Question: I am developing a design layout using bootstrap 3.2.0. I have Fixed header and footer. and I am now trying to have one container full-height with independent scrollbars. Is there any good way to do this with twitter bootstrap?
Here is a picture of the layout I am trying to build.

and sample code is
'''
<!DOCTYPE html>
<html>
<head>
<meta charset="utf-8" />
<meta http-equiv="X-UA-Compatible" content="IE=edge" />
<meta name="viewport" content="width=device-width, initial-scale=1" />
<meta name="description" content="" />
<meta name="author" content="" />
<script data-require="jquery@*" data-semver="2.1.1" src="//cdnjs.cloudflare.com/ajax/libs/jquery/2.1.1/jquery.min.js"></script>
<link data-require="bootstrap@*" data-semver="3.2.0" rel="stylesheet" href="https://maxcdn.bootstrapcdn.com/bootstrap/3.2.0/css/bootstrap.css" />
<script data-require="bootstrap@*" data-semver="3.2.0" src="https://maxcdn.bootstrapcdn.com/bootstrap/3.2.0/js/bootstrap.js"></script>
<link rel="stylesheet" href="style.css" />
<script src="script.js"></script>
</head>
<body>
<header>
<nav class="navbar navbar-default" role="navigation">
<div class="container-fluid">
<!-- Brand and toggle get grouped for better mobile display -->
<div class="navbar-header">
<button type="button" class="navbar-toggle collapsed" data-toggle="collapse" data-target="#bs-example-navbar-collapse-1">
<span class="sr-only">Toggle navigation</span>
<span class="icon-bar"></span>
<span class="icon-bar"></span>
<span class="icon-bar"></span>
</button>
<a class="navbar-brand" href="#">Brand</a>
</div>
<!-- Collect the nav links, forms, and other content for toggling -->
<div class="collapse navbar-collapse" id="bs-example-navbar-collapse-1">
<ul class="nav navbar-nav">
<li class="active"><a href="#">Link</a>
</li>
<li><a href="#">Link</a>
</li>
<li class="dropdown">
<a href="#" class="dropdown-toggle" data-toggle="dropdown">Dropdown <span class="caret"></span></a>
<ul class="dropdown-menu" role="menu">
<li><a href="#">Action</a>
</li>
<li><a href="#">Another action</a>
</li>
<li><a href="#">Something else here</a>
</li>
<li class="divider"></li>
<li><a href="#">Separated link</a>
</li>
<li class="divider"></li>
<li><a href="#">One more separated link</a>
</li>
</ul>
</li>
</ul>
<form class="navbar-form navbar-left" role="search">
<div class="form-group">
<input type="text" class="form-control" placeholder="Search" />
</div>
<button type="submit" class="btn btn-default">Submit</button>
</form>
<ul class="nav navbar-nav navbar-right">
<li><a href="#">Link</a>
</li>
<li class="dropdown">
<a href="#" class="dropdown-toggle" data-toggle="dropdown">Dropdown <span class="caret"></span></a>
<ul class="dropdown-menu" role="menu">
<li><a href="#">Action</a>
</li>
<li><a href="#">Another action</a>
</li>
<li><a href="#">Something else here</a>
</li>
<li class="divider"></li>
<li><a href="#">Separated link</a>
</li>
</ul>
</li>
</ul>
</div>
<!-- /.navbar-collapse -->
</div>
<!-- /.container-fluid -->
</nav>
</header>
<section>
<div class="container-fluid">
<div class="row">
<div class="col-md-12"> <p>Lorem ipsum dolor sit amet, consectetur adipiscing elit. Curabitur molestie pharetra lacus, a tincidunt elit fermentum ac. Praesent ac mauris nisl. Cras aliquet imperdiet nunc, vestibulum faucibus urna laoreet eu. Aliquam pharetra leo ut mauris tempus dignissim. Aenean mollis dui sed orci hendrerit vitae hendrerit nisi convallis. Ut id libero a metus ullamcorper consectetur. Suspendisse sed risus erat. In pharetra velit condimentum nisl interdum sed iaculis mi consectetur. Pellentesque habitant morbi tristique senectus et netus et malesuada fames ac turpis egestas. Maecenas vulputate consectetur urna, a dignissim odio vestibulum a.</p>
<p>Aliquam pharetra, nunc a tempor sodales, orci sem pretium orci, quis pretium tellus purus ac nunc. Morbi dignissim urna eget sapien laoreet volutpat. Sed lacus lorem, vulputate eu aliquet non, egestas vel augue. Fusce gravida arcu at elit pharetra luctus. Curabitur pretium mi vitae purus posuere lobortis. Fusce pulvinar, mi at eleifend venenatis, magna risus rhoncus ipsum, dapibus ornare nisi risus ac lorem. Etiam feugiat felis eu nulla pretium pellentesque. Curabitur id lorem ut orci blandit commodo. Vestibulum tempor ultricies nibh, eu malesuada nibh commodo non. Morbi malesuada porta fringilla. Mauris suscipit vestibulum ante ut laoreet. Duis eget mollis tortor. In imperdiet tempus mauris eu hendrerit. Vivamus ultrices rutrum magna sit amet dapibus. Phasellus sem justo, pulvinar vitae adipiscing ut, dictum in tellus.</p>
<p>Lorem ipsum dolor sit amet, consectetur adipiscing elit. Curabitur molestie pharetra lacus, a tincidunt elit fermentum ac. Praesent ac mauris nisl. Cras aliquet imperdiet nunc, vestibulum faucibus urna laoreet eu. Aliquam pharetra leo ut mauris tempus dignissim. Aenean mollis dui sed orci hendrerit vitae hendrerit nisi convallis. Ut id libero a metus ullamcorper consectetur. Suspendisse sed risus erat. In pharetra velit condimentum nisl interdum sed iaculis mi consectetur. Pellentesque habitant morbi tristique senectus et netus et malesuada fames ac turpis egestas. Maecenas vulputate consectetur urna, a dignissim odio vestibulum a.</p>
<p>Aliquam pharetra, nunc a tempor sodales, orci sem pretium orci, quis pretium tellus purus ac nunc. Morbi dignissim urna eget sapien laoreet volutpat. Sed lacus lorem, vulputate eu aliquet non, egestas vel augue. Fusce gravida arcu at elit pharetra luctus. Curabitur pretium mi vitae purus posuere lobortis. Fusce pulvinar, mi at eleifend venenatis, magna risus rhoncus ipsum, dapibus ornare nisi risus ac lorem. Etiam feugiat felis eu nulla pretium pellentesque. Curabitur id lorem ut orci blandit commodo. Vestibulum tempor ultricies nibh, eu malesuada nibh commodo non. Morbi malesuada porta fringilla. Mauris suscipit vestibulum ante ut laoreet. Duis eget mollis tortor. In imperdiet tempus mauris eu hendrerit. Vivamus ultrices rutrum magna sit amet dapibus. Phasellus sem justo, pulvinar vitae adipiscing ut, dictum in tellus.</p></div>
</div>
</div>
</section>
<footer>
</footer>
</body>
</html>
'''
'''
footer {
position: fixed;
right: 0;
left: 0;
z-index: 1030;
height: 26px;
background: #5f5f5f;
bottom: 0;
clear: both;
}
.container-fluid {
height: 100%;
overflow-y: auto;
}
.col-md-12 {
background-color: gray;
height: 100%;
}
'''
and <URL>
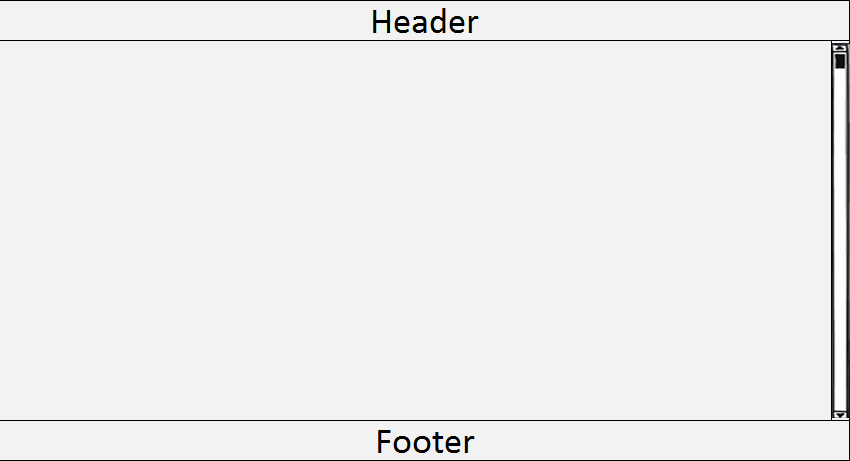
Answer: This is fairly straightforward. The basic steps are:
1. Give the html and body elements 100% height
2. Fix your header and footer to the viewport using fixed positioning
3. Give the body element padding on the top equal to the height of your header and padding on the bottom equal to the height of your footer
4. Create a wrapping element for the scrollable content in the center and set its height to 100% and overflow property to auto.
5. Optionally, give the wrapping element a little padding on top and bottom to pull the content away from the header and footer at the top- and bottom-most scroll positions.
# DEMO
CSS:
'''
html, body {
height: 100%;
}
body {
padding: 50px 0; /*Assumes that the header & footer are 50px*/
}
.main {
height: 100%;
overflow-y: scroll;
padding: 20px 0;
}
'''
HTML:
'''
<header>
<nav class="navbar navbar-default navbar-fixed-top" role="navigation">
<!-- Navbar Here -->
</nav>
</header>
<section class="main">
<div class="container-fluid">
<div class="row">
<!-- Main Content Here -->
</div>
</div>
</section>
<footer class="navbar navbar-inverse navbar-fixed-bottom">
<!-- Footer Content Here -->
</footer>
'''
In the demo, I used the built in and classes for the header and footer for convenience rather than create my own styles for positioning the header/footer.